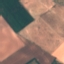
Land use / land cover: AnnualCrop